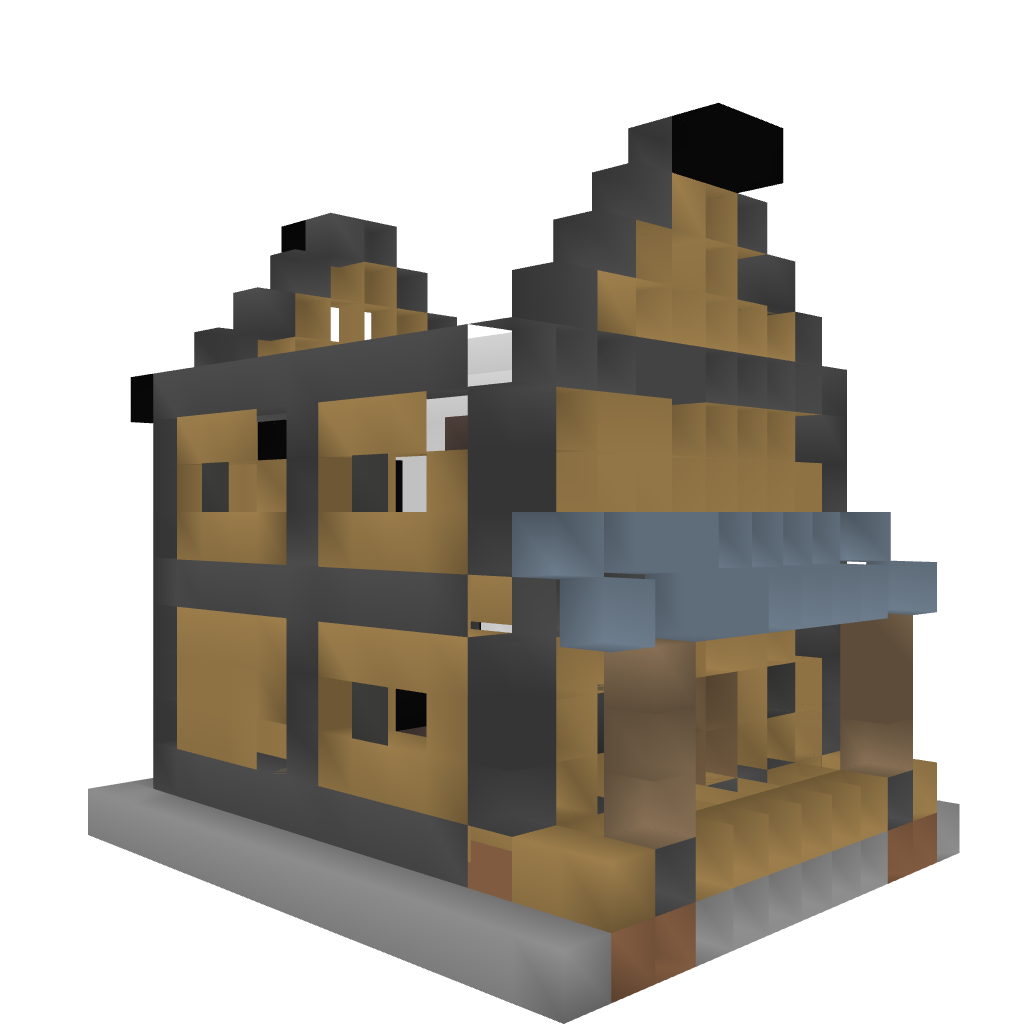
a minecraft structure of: Depository (Bank)